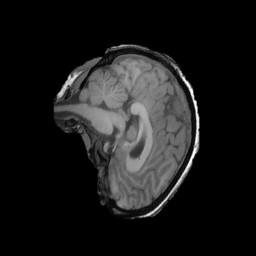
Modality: T1w
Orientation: sagittal
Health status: ill
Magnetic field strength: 3 T